Pattern: Ascii
Description: Randomly use colored ASCII texts to represent an image.
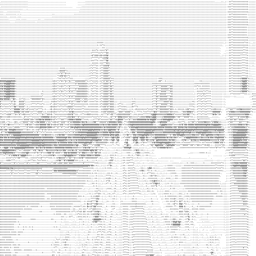
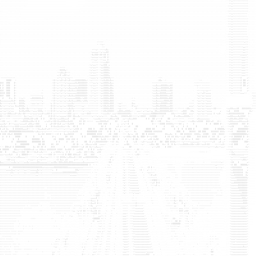
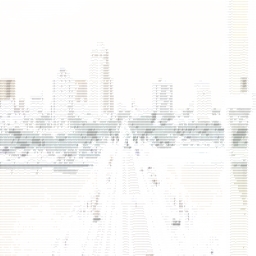
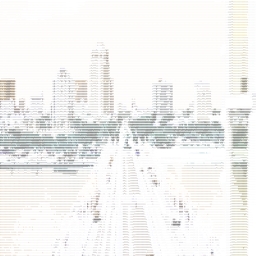